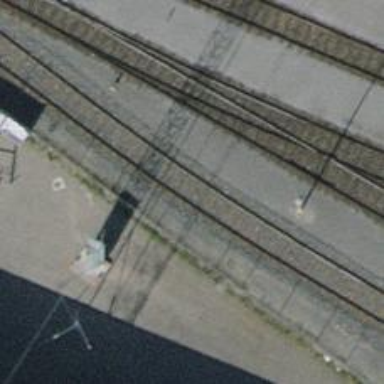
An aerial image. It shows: Abandoned railway yard with one track.